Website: apple
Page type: address-validator
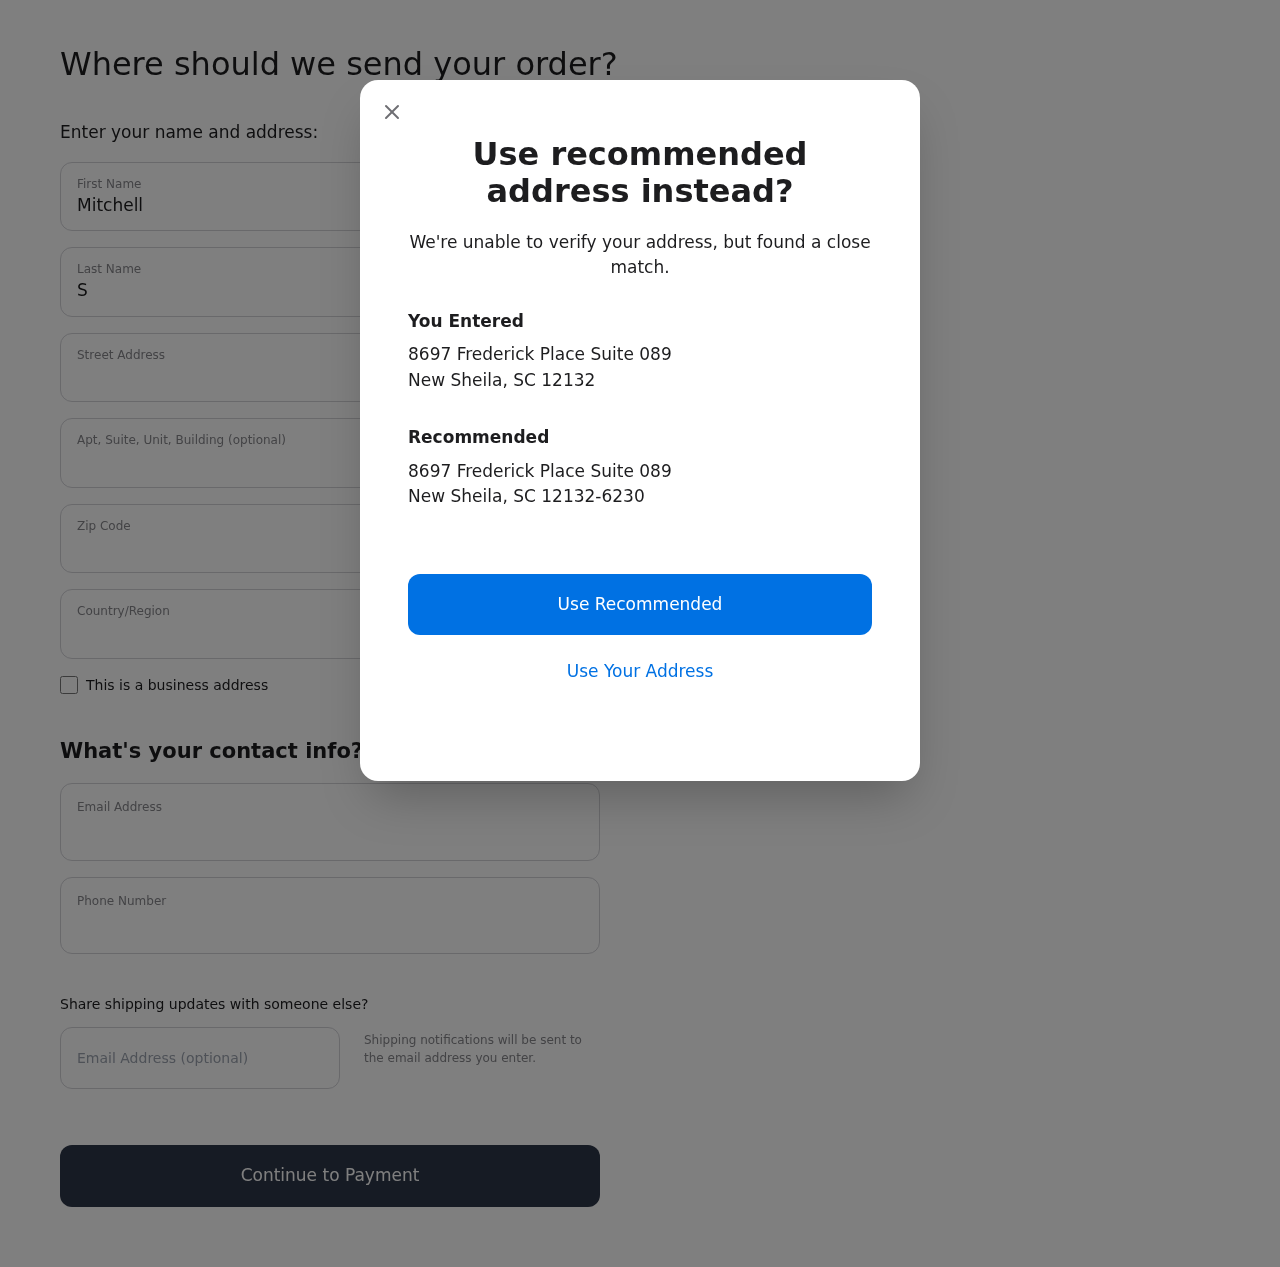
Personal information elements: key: PII_CITY
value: New Sheila
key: PII_COUNTRY
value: United States
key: PII_EMAIL
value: mspencer@hotmail.com
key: PII_FIRSTNAME
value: Mitchell
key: PII_GIFT_EMAIL
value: hchen@yahoo.com
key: PII_LASTNAME
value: Spencer
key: PII_PHONE
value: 5827062260
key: PII_POSTCODE
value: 12132
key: PII_POSTCODE_FULL
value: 12132-6230
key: PII_STATE_ABBR
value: SC
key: PII_STREET
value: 8697 Frederick Place Suite 089
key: PII_STREET2
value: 8697 Frederick Place Suite 089
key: PII_STREET2
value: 4076 Wilson Circles Suite 527
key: PII_CITY2
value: New Sheila
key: PII_STATE_ABBR2
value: SC